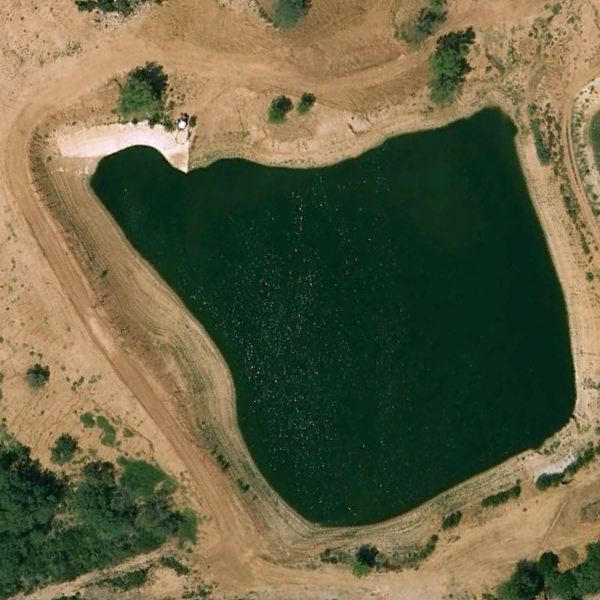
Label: Pond